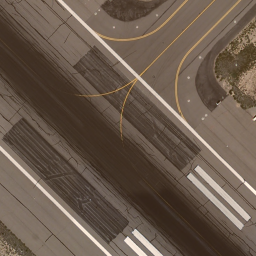
Label: runway